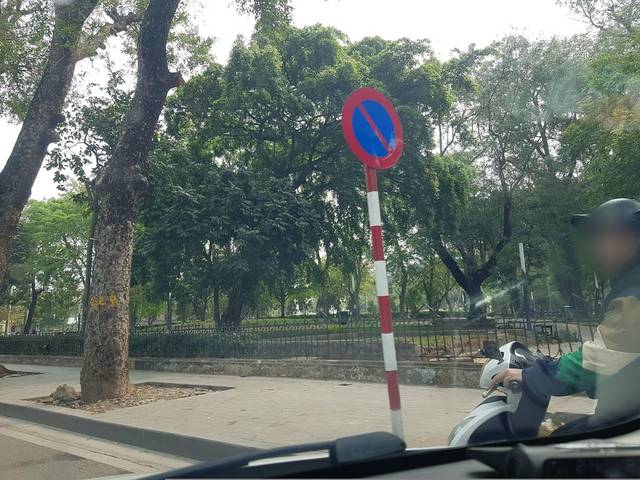
Region: Vietnam
Coordinates: 21.031, 105.839